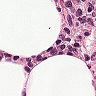
Metastatic tissue present: no